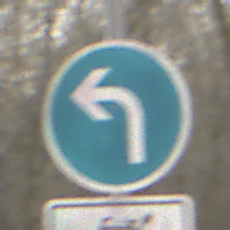
Verkehrszeichen: VorgeschriebeneFahrtrichtungLinks
Zusatzzeichen unten: EinspurigeFahrzeugeFrei4
Umgebung: Outdoor, Nature
Tageszeit: MorningAfternoon
Wetter: PartlyCloudy
Licht: Natural
Jahreszeit: Winter
Kontrast: MediumContrast